Question: I'm new to Laravel and I am trying to implement authentication in my application, when I post the login form this error is returned in my browser:

I have no idea what this error means, where it occurs, or how to fix it.
This is my signin function in my authentication controller that handles all logins:
'''
public function signin()
{
// validate the info, create rules for the inputs
$rules = array(
'email' => 'required|email', // make sure the email is an actual email
'password' => 'required|min:6' // password can only be alphanumeric and has to be greater than 3 characters
);
// run the validation rules on the inputs from the form
$validator = Validator::make(Input::all(), $rules);
// if the validator fails, redirect back to the form
if ($validator->fails()) {
return Redirect::to('/authentication')
->withErrors($validator) // send back all errors to the login form
->withInput(Input::except('password')); // send back the input (not the password) so that we can repopulate the form
} else {
// create our user data for the authentication
$user = array(
'email' => Input::get('email'),
'password' => Input::get('password')
);
// attempt to do the login
if (Auth::attempt($user)) {
// validation successful!
// redirect them to the secure section or whatever
// return Redirect::to('secure');
// for now we'll just echo success (even though echoing in a controller is bad)
return Redirect::to('dashboard.index');
} else {
// validation not successful, send back to form
return Redirect::to('/authentication')
->with('failed', 'Incorrect email / password!');
}
}
}
'''
This is my User model:
'''
<?php
class User extends Eloquent{
// MASS ASSIGNMENT -------------------------------------------------------
// define which attributes are mass assignable (for security)
protected $fillable = array('email','school_id','role_id','activation_key','reset_key','login_status','account_status');
// LINK THIS MODEL TO OUR DATABASE TABLE ---------------------------------
protected $table = 'users';
// DEFINE RELATIONSHIPS --------------------------------------------------
public function roles() {
return $this->belongsTo('Role');
}
public function schools() {
return $this->belongsTo('Institution');
}
public function lectures() {
return $this->hasOne('Lecturer');
}
public function students() {
return $this->hasOne('Student');
}
public function getId()
{
return $this->id;
}
}
'''
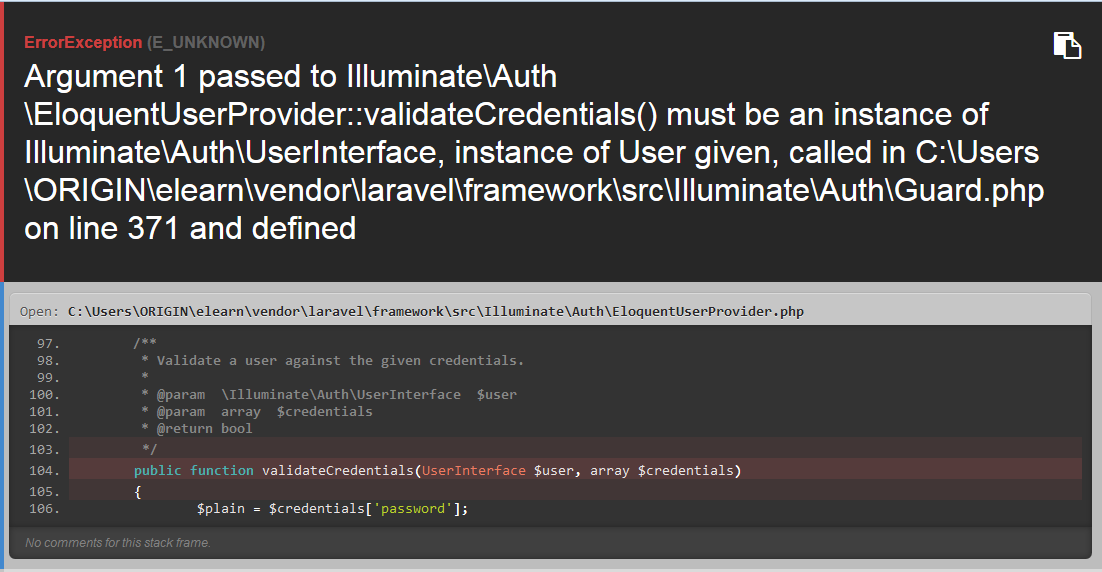
Answer: Let's take a look at Laravel's default 'User' model:
'''
class User extends Eloquent ...
'''
so far so good
'''
... implements UserInterface, RemindableInterface {
'''
Oooops looks like you're missing something ;)
Also the two traits are not unimportant.
Here's how it look like:
'''
class User extends Eloquent implements UserInterface, RemindableInterface {
use UserTrait, RemindableTrait;
// MASS ASSIGNMENT -------------------------------------------------------
// define which attributes are mass assignable (for security)
protected $fillable = array('email','school_id','role_id','activation_key','reset_key','login_status','account_status');
// [the rest of your model]
'''